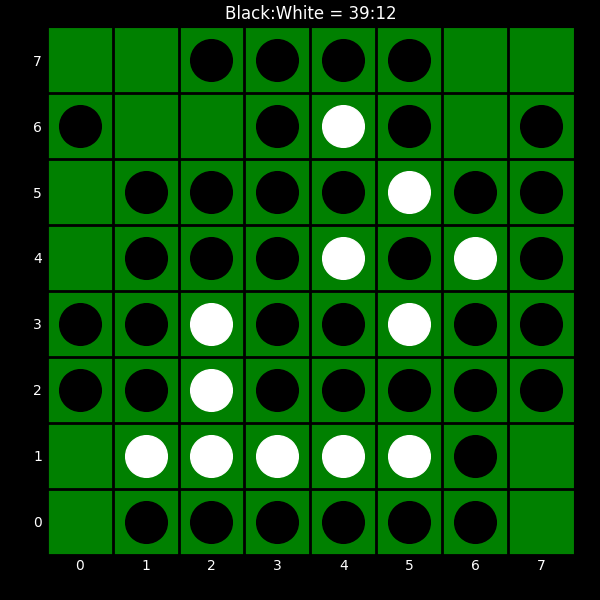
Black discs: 39
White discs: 12